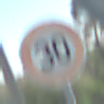
Verkehrszeichen: Geschwindigkeit30
Umgebung: Outdoor, Special
Tageszeit: MorningAfternoon
Wetter: Clear
Licht: Natural
Jahreszeit: NotSpecified
Kontrast: HighContrast